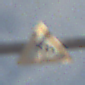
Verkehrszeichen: SeitenwindVonLinks
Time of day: MorningAfternoon
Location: Outdoor (Urban)
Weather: PartlyCloudy
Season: NotSpecified
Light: Natural